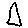
Label: triangle